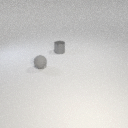
small gray metal cylinder to the right of small gray rubber sphere